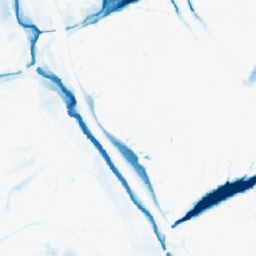
Category: morphological
Decomposition family: morphological_ellipse
Decomposition parameters: operation: closing
width: 30
height: 30
Upsampling method: nearest
Upsampling parameters: scale: 4
Upsampling scale: 4